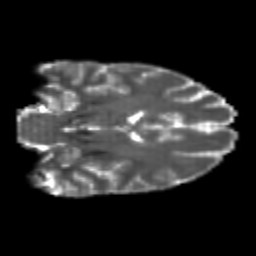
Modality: T2w
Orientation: coronal
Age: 24
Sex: female
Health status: healthy
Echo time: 0.074 s